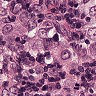
Metastatic tissue present: yes